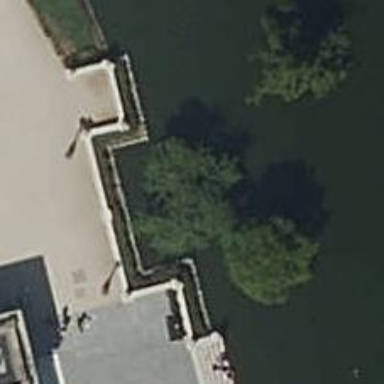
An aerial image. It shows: Taxodium tree with needle-leaved decidiuous natural.